Question: >
<URL>
I am working on an app that allows everyone to read books like 'Epub, PDF, ACSM'. I installed the app on my 'IPAD' via 'testflight' and then I went to safari to download a 'ACSM' file and tried to open the same.
Safari then gave me suggestions of a few app but it didn't include my app. I am not sure how this works. Any information would be very useful.
I want to have the file copied to the documents directory of my app so that the user will be able to access the same from the library section of the application.

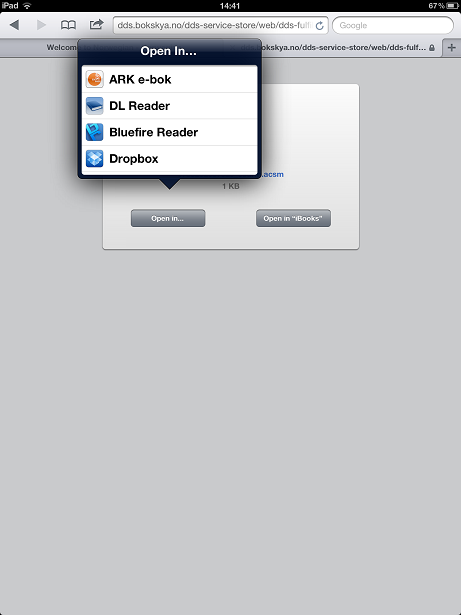
Answer: My question has been answered in the following link:
<URL>
It solved my issue. Thanks again!